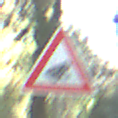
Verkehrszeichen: AmphibienwanderungLinks
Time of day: Midday
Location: Outdoor (Nature)
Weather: Clear
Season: NotSpecified
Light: Natural